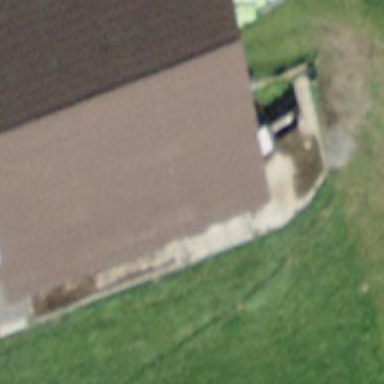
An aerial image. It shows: Barn.